Interaction volume radius: 5 \u00c5
Interaction volume height: 20 \u00c5
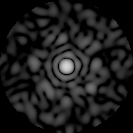
Disorder parameter: 0.7968